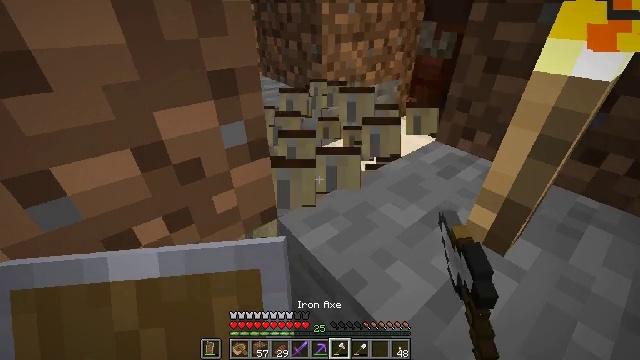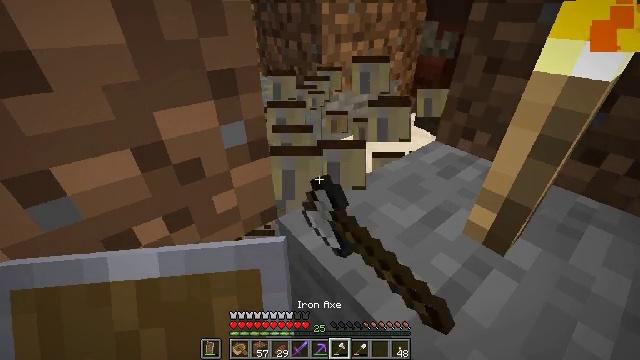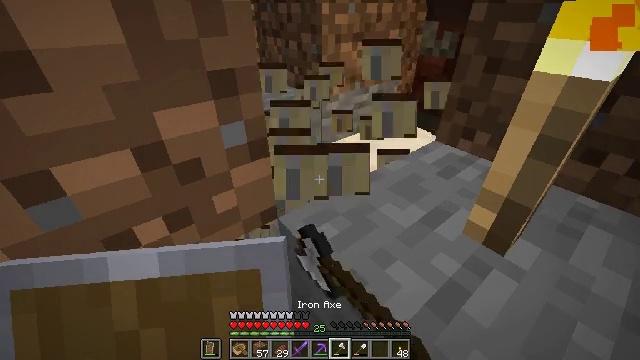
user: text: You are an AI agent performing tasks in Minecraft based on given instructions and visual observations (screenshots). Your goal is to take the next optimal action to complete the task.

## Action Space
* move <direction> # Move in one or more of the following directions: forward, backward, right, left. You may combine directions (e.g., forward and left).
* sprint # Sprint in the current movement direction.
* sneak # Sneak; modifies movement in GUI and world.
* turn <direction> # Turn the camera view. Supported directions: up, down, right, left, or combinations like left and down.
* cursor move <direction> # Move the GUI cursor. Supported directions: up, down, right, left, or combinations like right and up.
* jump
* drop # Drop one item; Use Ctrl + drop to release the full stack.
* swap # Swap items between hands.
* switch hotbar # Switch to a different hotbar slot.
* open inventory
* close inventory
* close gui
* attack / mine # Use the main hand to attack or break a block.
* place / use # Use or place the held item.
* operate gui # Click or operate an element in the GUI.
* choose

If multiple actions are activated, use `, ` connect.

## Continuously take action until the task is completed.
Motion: motion action
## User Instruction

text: Recycle the fletching table.
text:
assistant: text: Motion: no_op
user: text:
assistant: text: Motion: no_op
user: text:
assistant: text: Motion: no_op